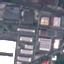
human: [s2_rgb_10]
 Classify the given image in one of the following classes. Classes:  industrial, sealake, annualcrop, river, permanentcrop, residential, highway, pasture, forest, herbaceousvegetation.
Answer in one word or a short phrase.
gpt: Industrial